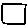
Label: square